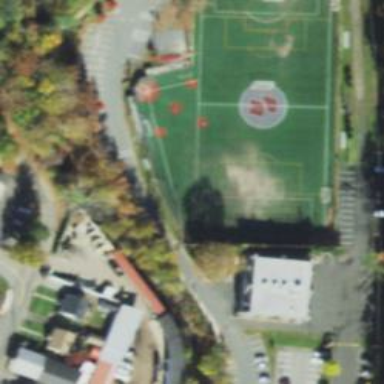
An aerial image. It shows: Soccer pitch with turf surface for leisure and sports activities.